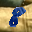
Label: 8